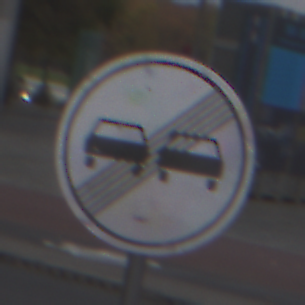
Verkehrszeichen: EndeUeberholverbot
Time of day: MorningAfternoon
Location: Outdoor (Urban)
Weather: Overcast
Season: NotSpecified
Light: Natural